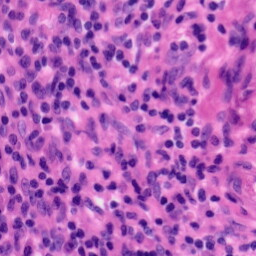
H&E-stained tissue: Tonsil